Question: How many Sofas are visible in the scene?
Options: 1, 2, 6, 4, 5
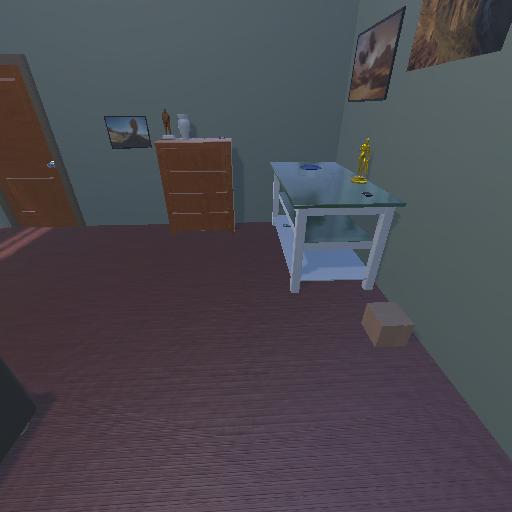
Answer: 1